Field crop: maize
Growth stage: 2
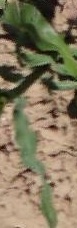
Species: maize